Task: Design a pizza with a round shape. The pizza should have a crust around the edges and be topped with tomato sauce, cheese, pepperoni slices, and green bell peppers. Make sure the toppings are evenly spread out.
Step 263:
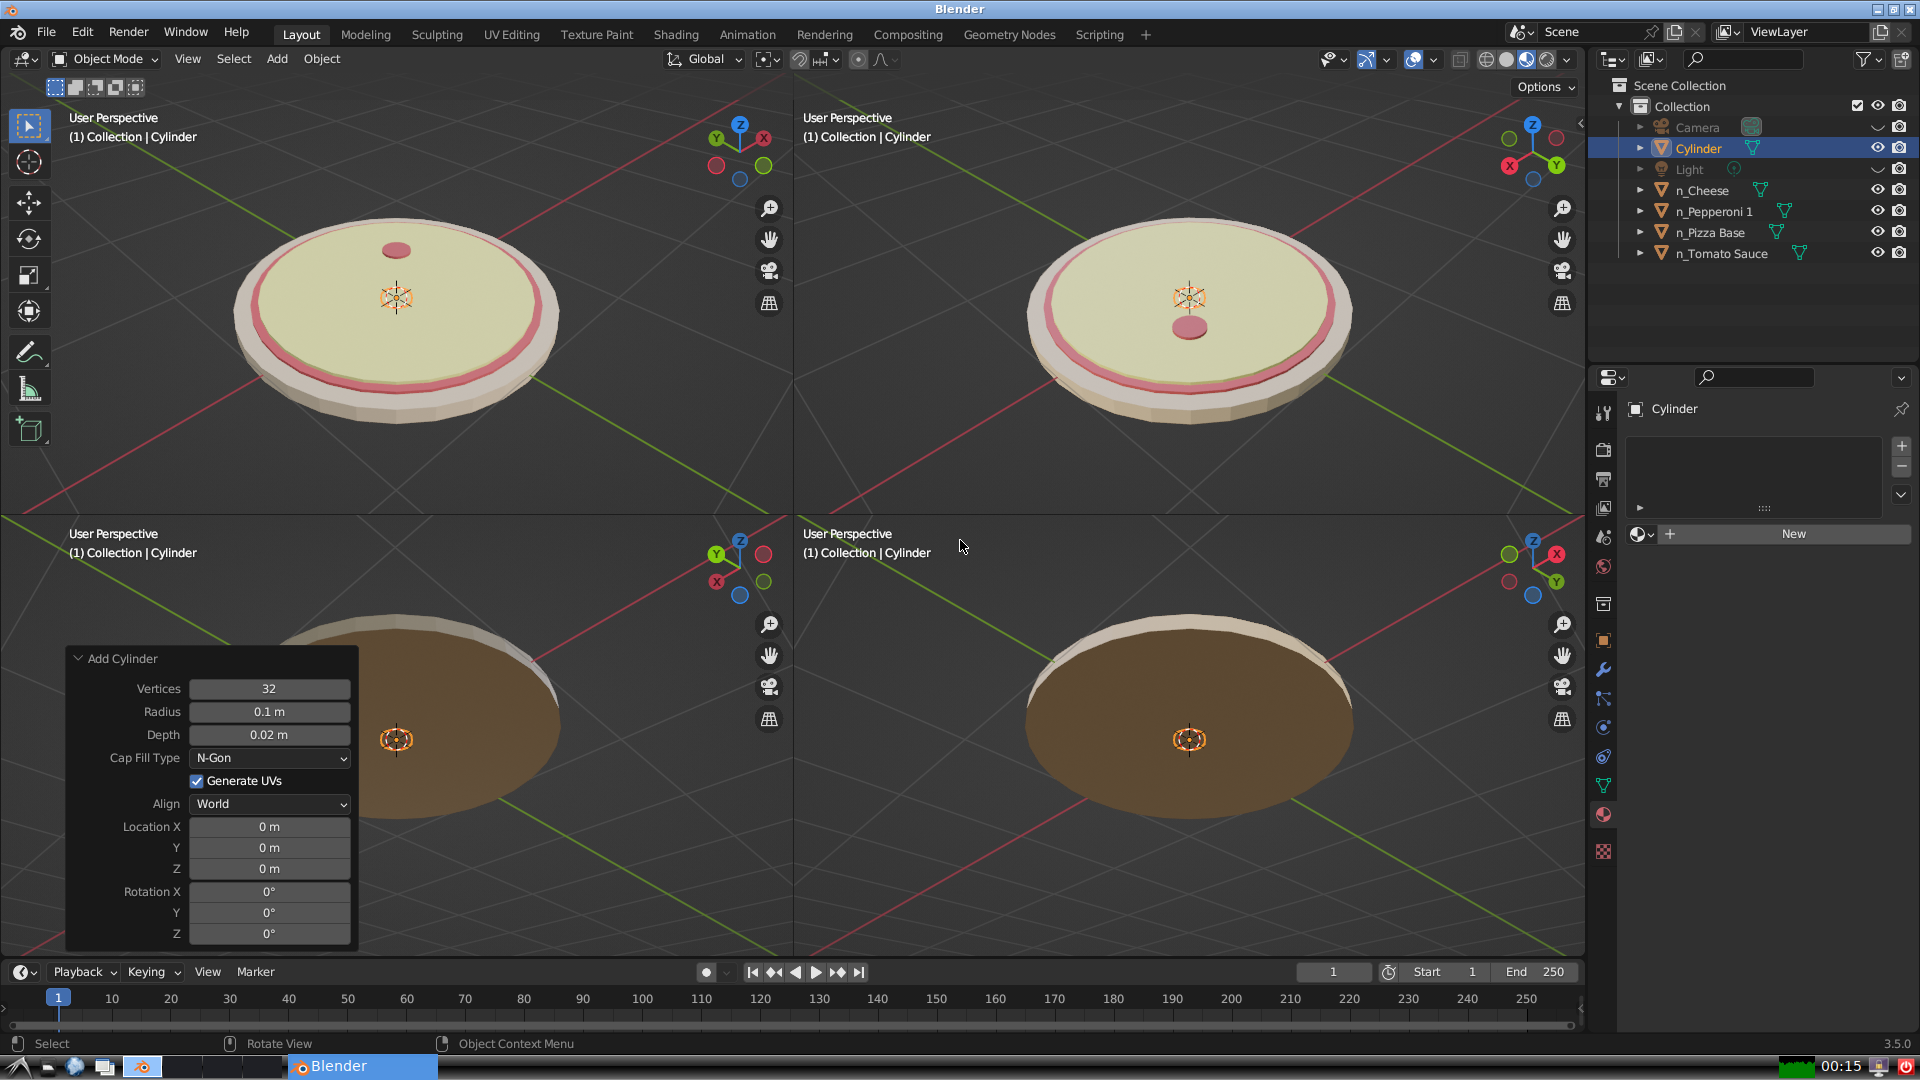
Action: {"mouse_move": [270, 731]}